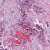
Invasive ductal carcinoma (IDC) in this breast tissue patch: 1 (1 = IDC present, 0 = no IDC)